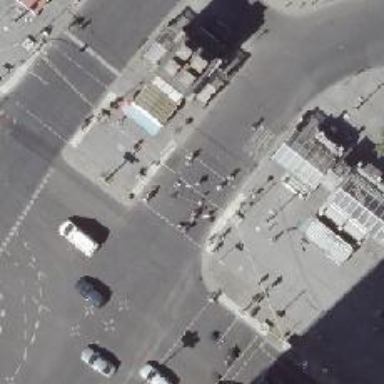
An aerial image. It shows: Asphalt footway with crossing equipped with traffic signals.